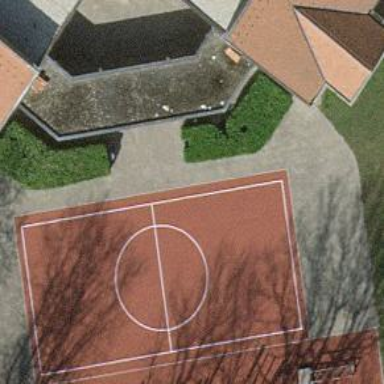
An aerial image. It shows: Playground area for leisure land.